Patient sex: M
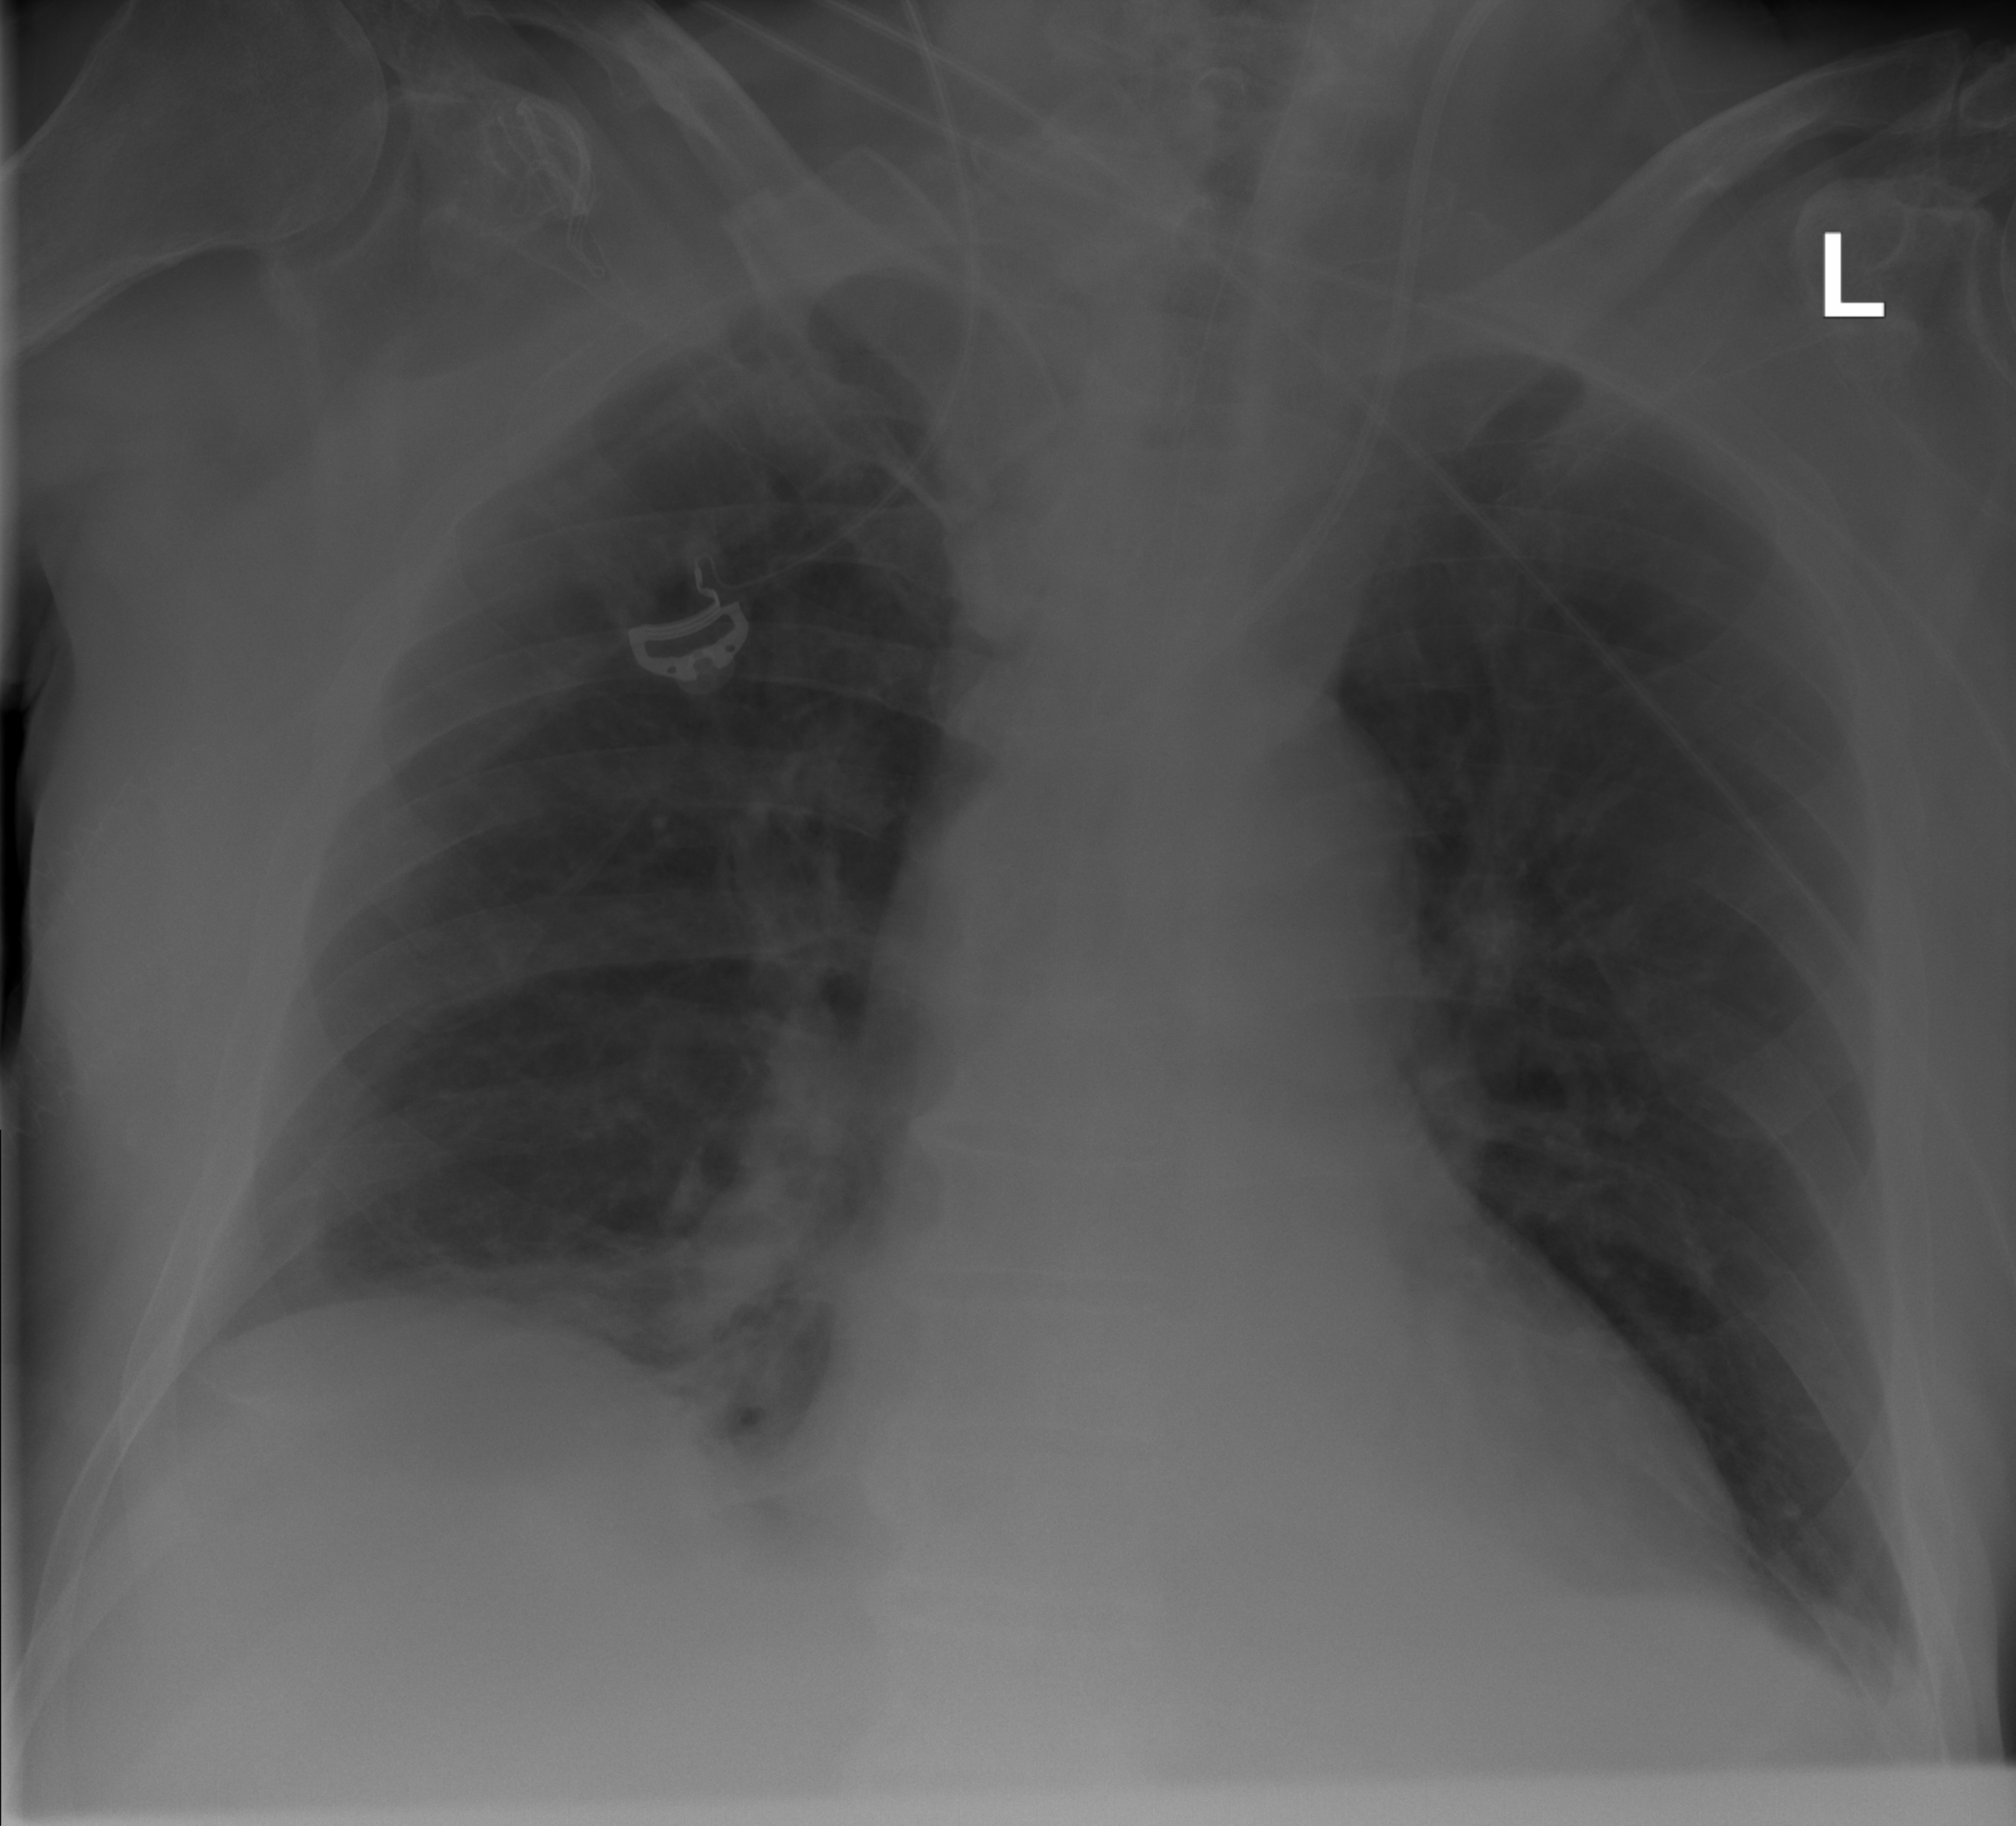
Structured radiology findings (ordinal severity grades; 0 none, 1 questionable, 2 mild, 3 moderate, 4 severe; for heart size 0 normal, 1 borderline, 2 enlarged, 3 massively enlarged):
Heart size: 1
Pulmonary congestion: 0
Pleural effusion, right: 1
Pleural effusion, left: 2
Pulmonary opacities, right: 0
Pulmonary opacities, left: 0
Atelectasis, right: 2
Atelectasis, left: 2